Question: I've just created a new menu in Google Script (Spreadsheet) but it place it on the end. Just after "HELP". Is there a way how to indicate where I want to put this menu?

Regards,
Rave
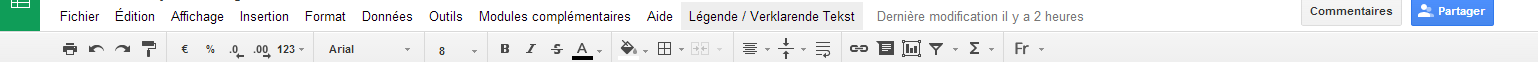
Answer: No - AFAIK custom menus are always positioned after the Help menu.